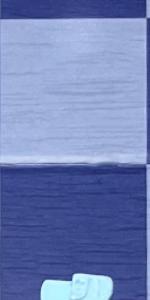
Label: Empty